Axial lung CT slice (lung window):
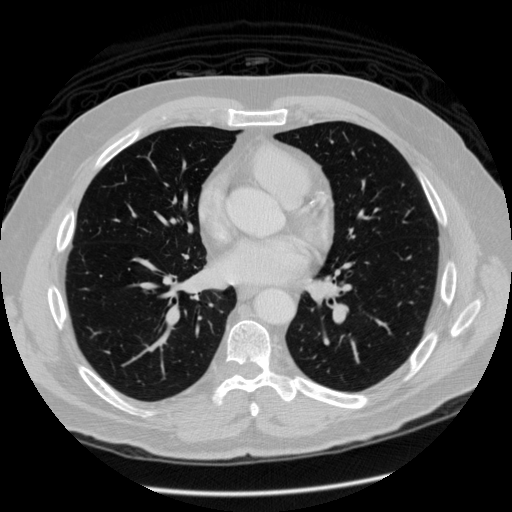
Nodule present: no